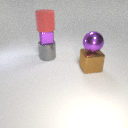
large purple metal sphere to the right of small purple metal cube